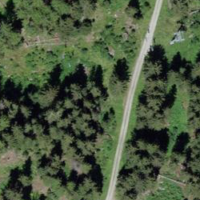
EUNIS habitat code: 43
Species observed at this site:
Sambucus racemosa